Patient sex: M
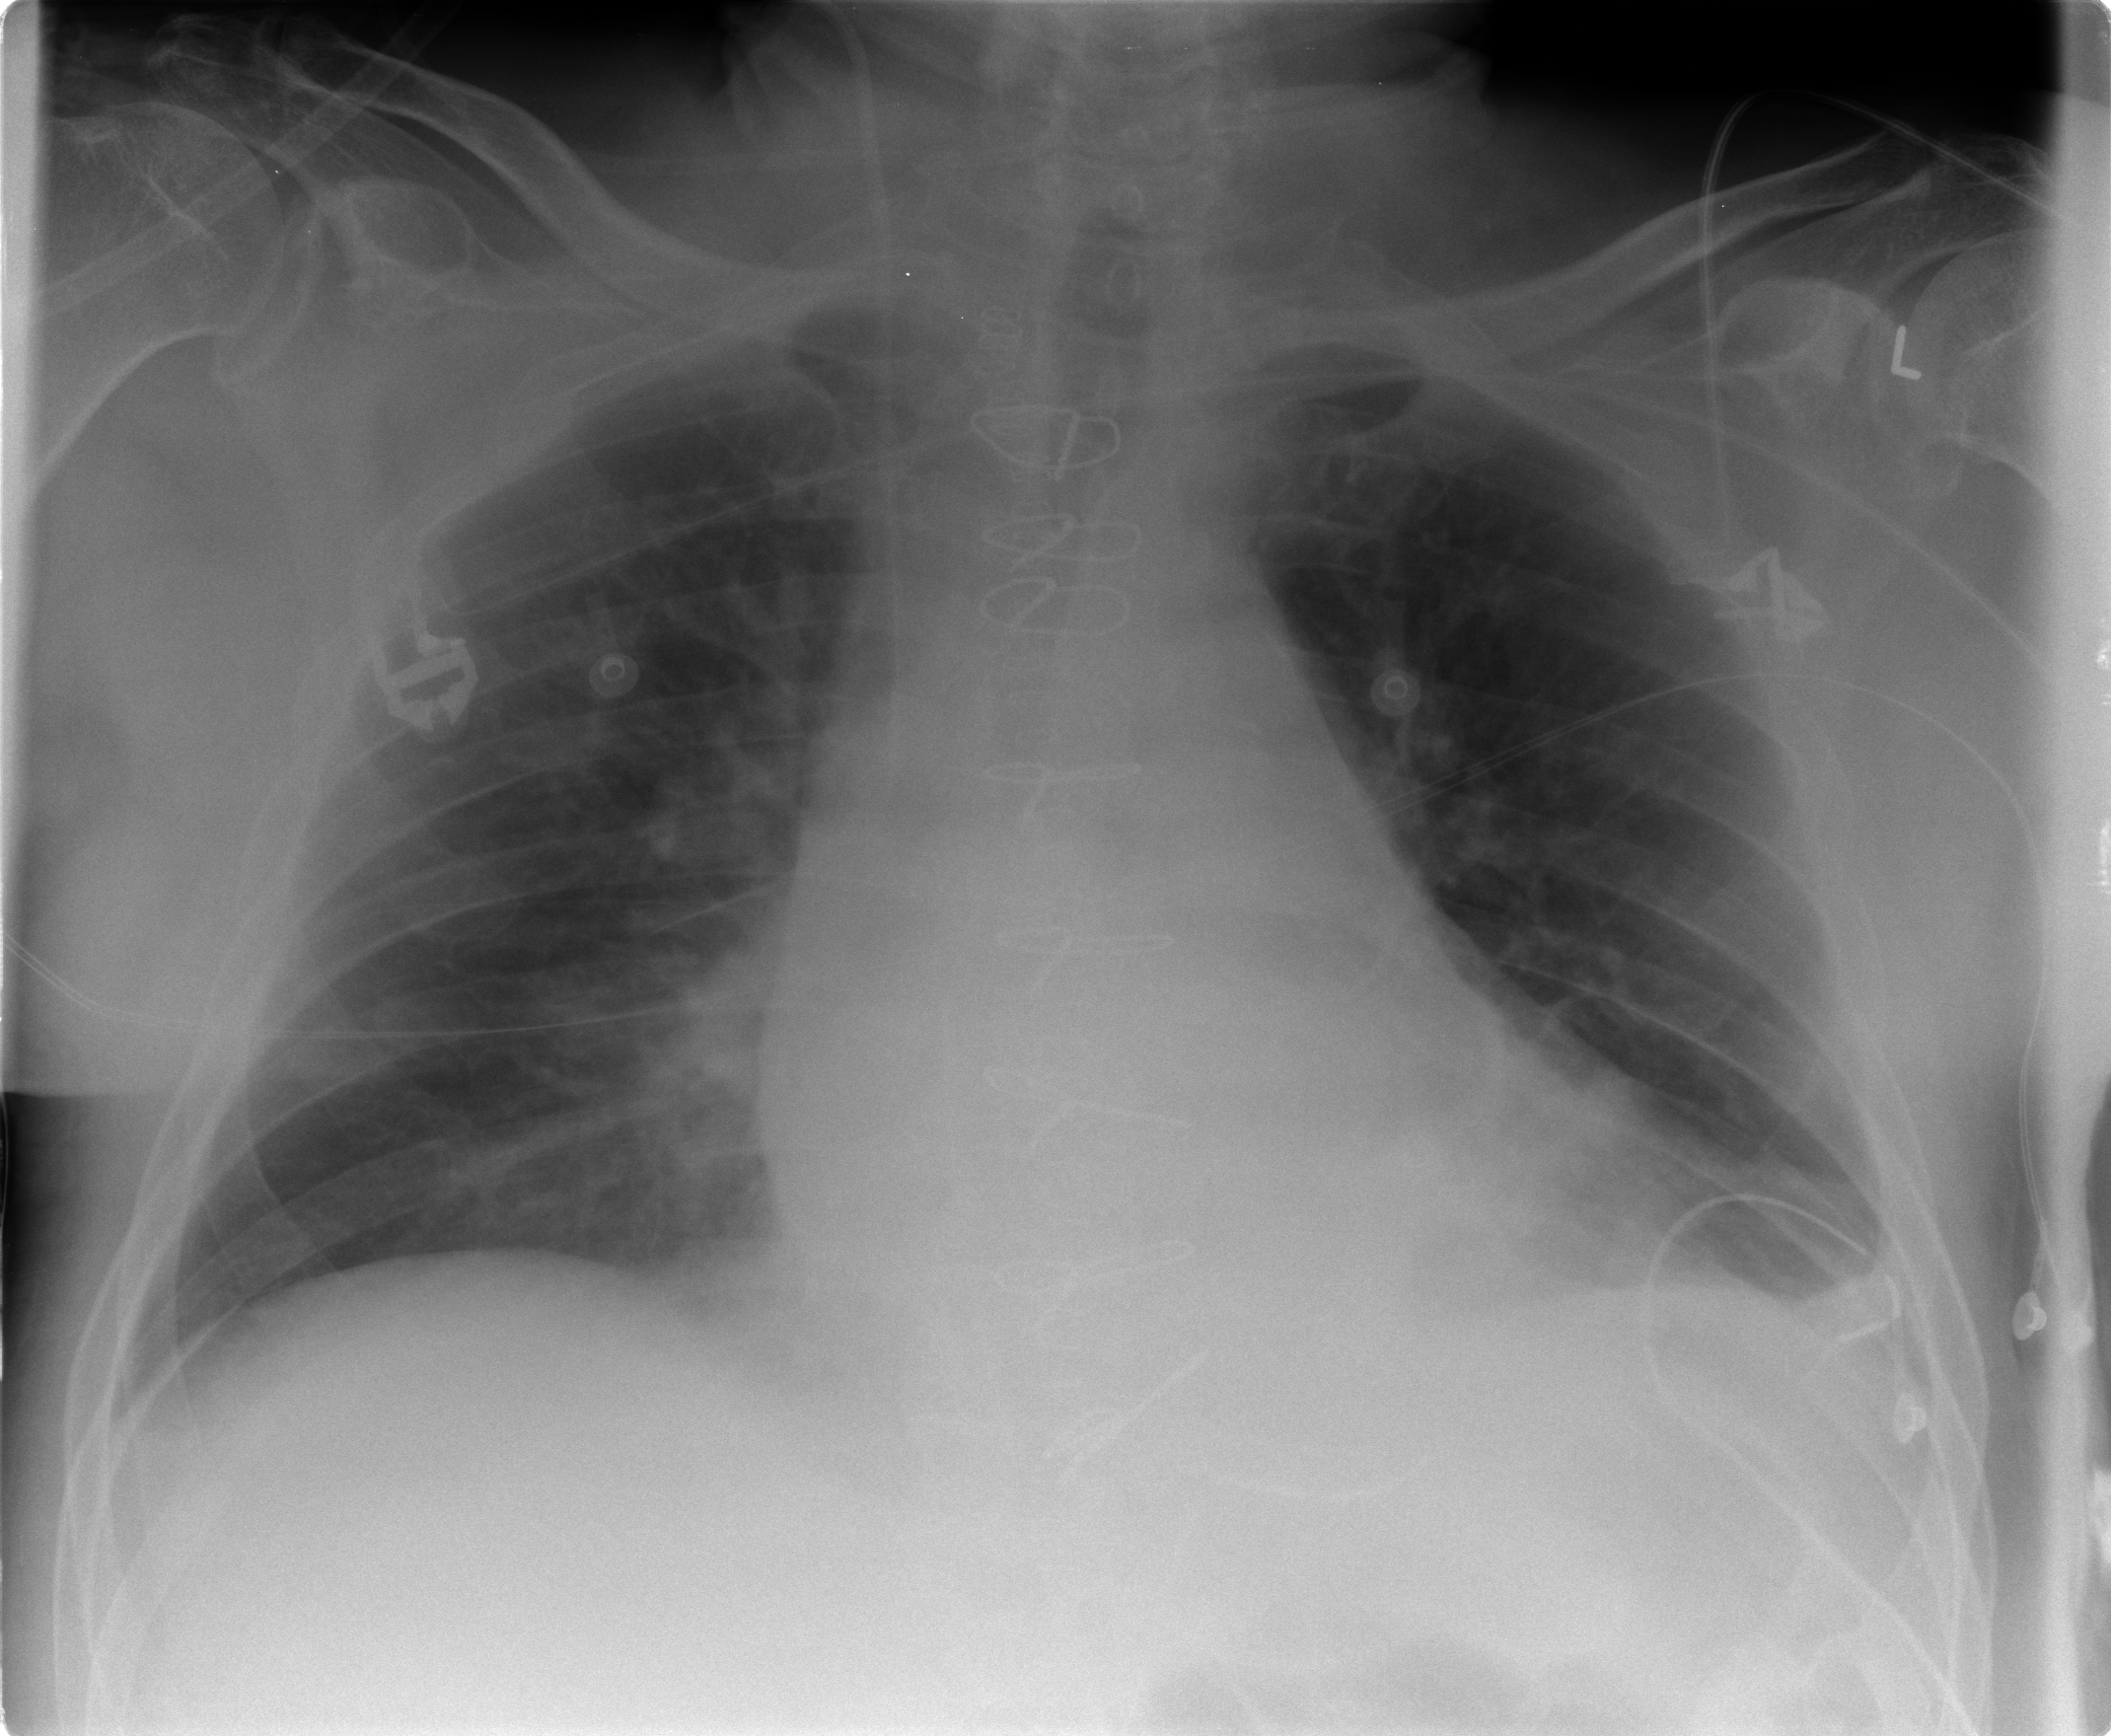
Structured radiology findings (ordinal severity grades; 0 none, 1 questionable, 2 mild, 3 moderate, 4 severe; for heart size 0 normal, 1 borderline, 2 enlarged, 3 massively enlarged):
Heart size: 2
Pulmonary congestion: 2
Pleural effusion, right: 0
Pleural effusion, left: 0
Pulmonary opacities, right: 0
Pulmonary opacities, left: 0
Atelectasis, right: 0
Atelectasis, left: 0